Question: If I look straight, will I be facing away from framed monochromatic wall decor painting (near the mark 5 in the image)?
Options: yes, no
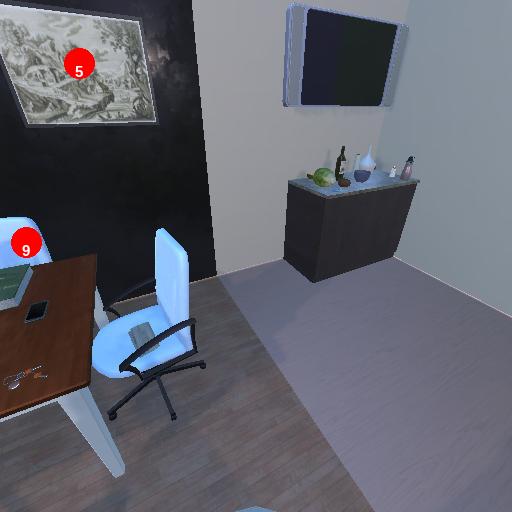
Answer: yes